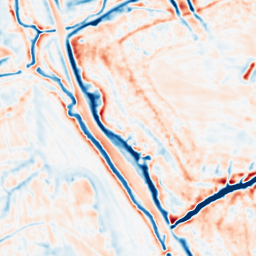
Category: multiscale
Decomposition family: dog_multiscale
Decomposition parameters: sigma_ratio: 1.6
n_scales: 3
base_sigma: 1
Upsampling method: bicubic
Upsampling parameters: scale: 2
Upsampling scale: 2